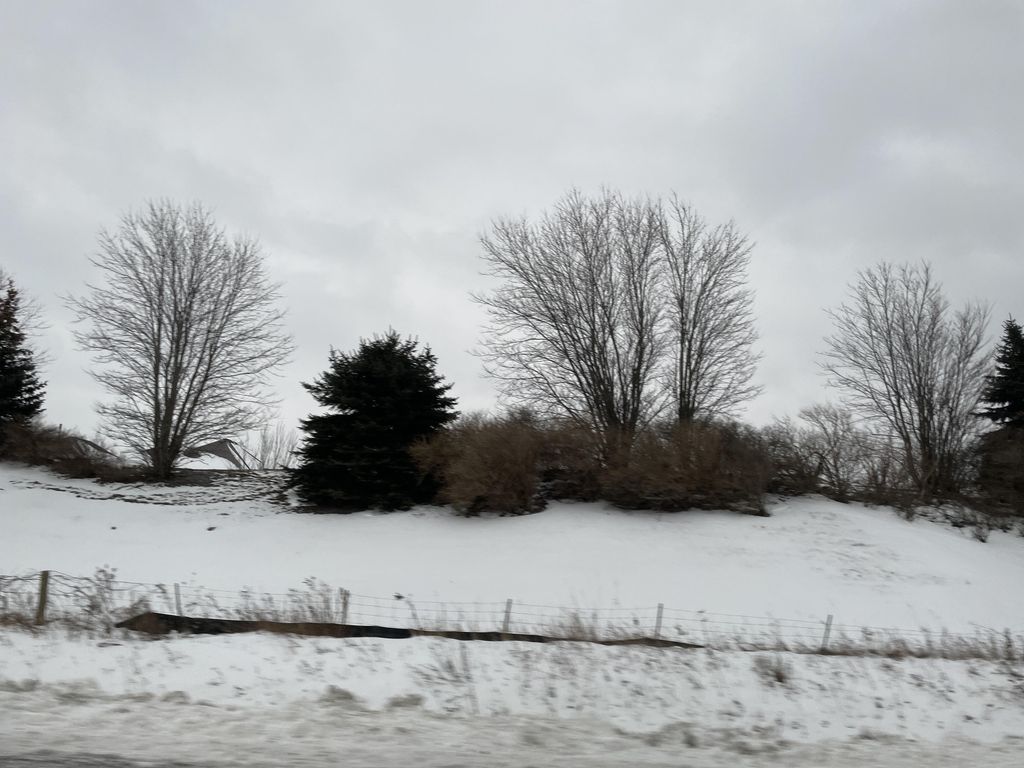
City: kitchener-waterloo